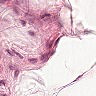
Metastatic tissue present: no